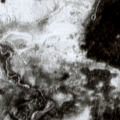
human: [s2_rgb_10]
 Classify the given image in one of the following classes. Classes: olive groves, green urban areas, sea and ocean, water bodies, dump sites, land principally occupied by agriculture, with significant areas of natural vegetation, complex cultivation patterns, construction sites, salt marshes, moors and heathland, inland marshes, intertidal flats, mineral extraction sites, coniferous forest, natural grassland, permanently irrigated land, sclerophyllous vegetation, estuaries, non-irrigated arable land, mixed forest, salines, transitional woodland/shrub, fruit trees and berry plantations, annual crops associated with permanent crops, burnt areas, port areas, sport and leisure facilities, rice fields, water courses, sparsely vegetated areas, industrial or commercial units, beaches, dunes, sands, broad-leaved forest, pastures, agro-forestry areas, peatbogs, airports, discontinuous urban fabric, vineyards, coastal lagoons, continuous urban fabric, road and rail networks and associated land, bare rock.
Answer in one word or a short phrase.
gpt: coniferous forest, mixed forest, transitional woodland/shrub, peatbogs